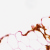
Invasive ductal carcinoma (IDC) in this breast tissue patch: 0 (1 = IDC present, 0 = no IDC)